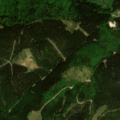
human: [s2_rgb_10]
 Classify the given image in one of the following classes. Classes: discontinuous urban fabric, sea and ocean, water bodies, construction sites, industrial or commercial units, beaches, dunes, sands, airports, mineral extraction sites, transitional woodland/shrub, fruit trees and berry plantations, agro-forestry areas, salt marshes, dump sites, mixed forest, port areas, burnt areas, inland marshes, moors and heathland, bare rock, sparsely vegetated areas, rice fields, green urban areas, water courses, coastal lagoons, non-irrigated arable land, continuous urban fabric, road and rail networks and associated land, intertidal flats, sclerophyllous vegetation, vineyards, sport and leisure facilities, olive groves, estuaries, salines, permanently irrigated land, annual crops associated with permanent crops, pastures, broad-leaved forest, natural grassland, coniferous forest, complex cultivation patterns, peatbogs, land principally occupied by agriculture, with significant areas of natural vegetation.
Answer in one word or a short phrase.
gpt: pastures, coniferous forest, mixed forest